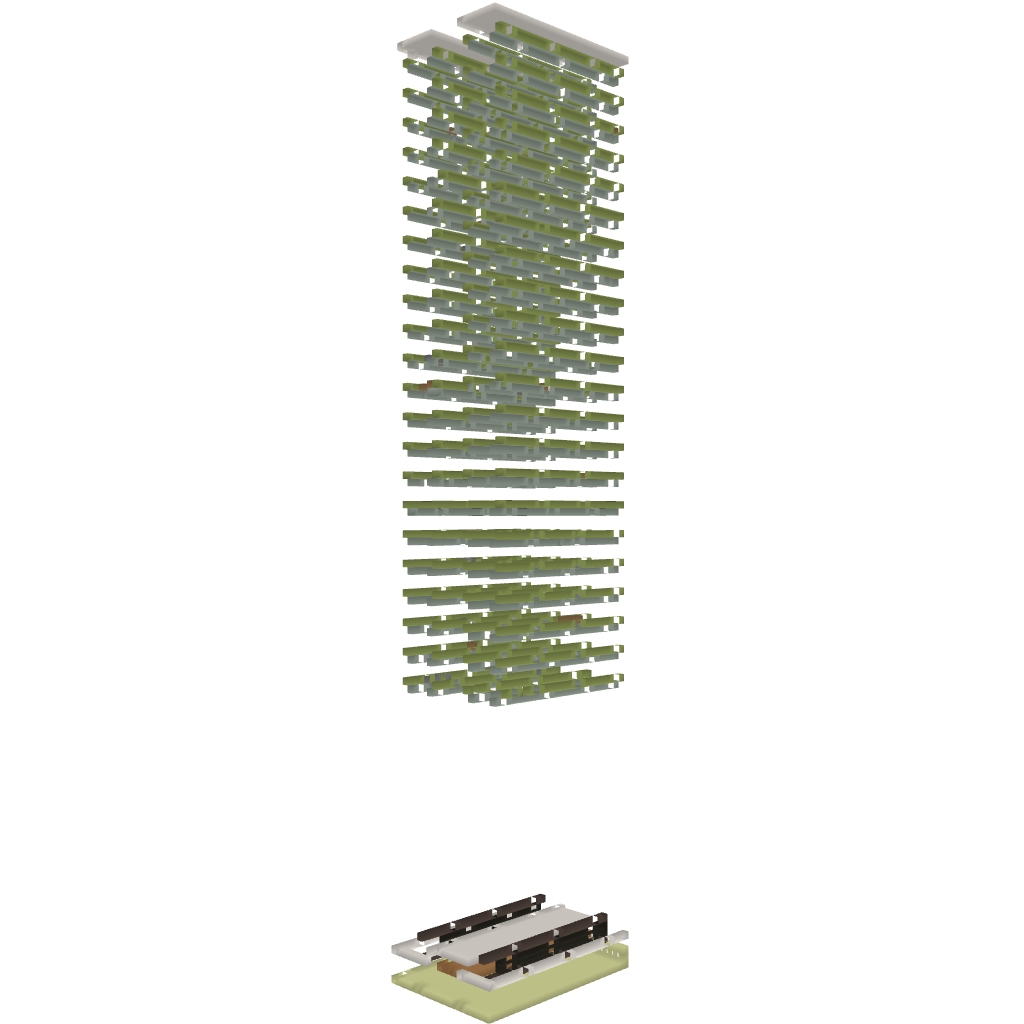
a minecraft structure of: CraftPimp ENDERMAN GRINDER !!!